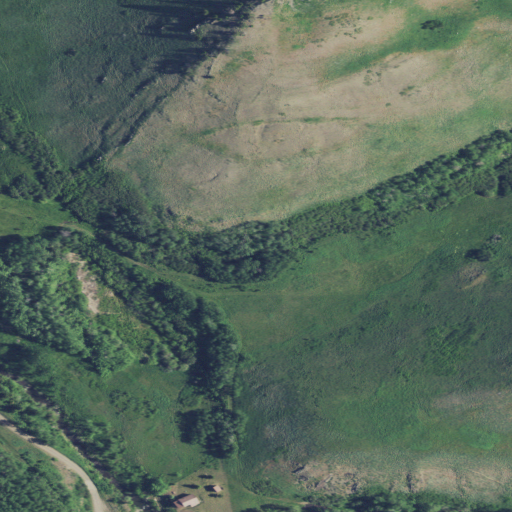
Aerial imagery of valley in Montana named Bear Gulch containing shrub, grassland, woody wetlands, evergreen forest, mixed forest, deciduous forest, open development, and herbaceous wetlands